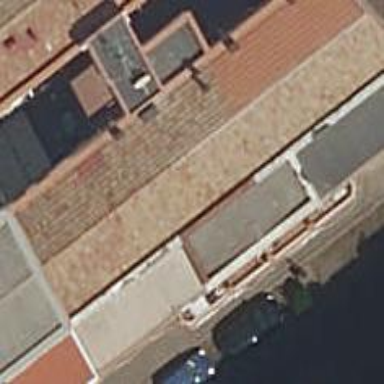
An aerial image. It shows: Part of building.